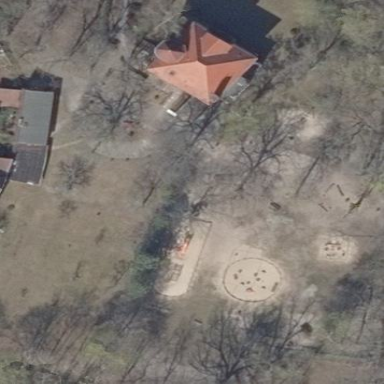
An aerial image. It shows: Kindergarten.